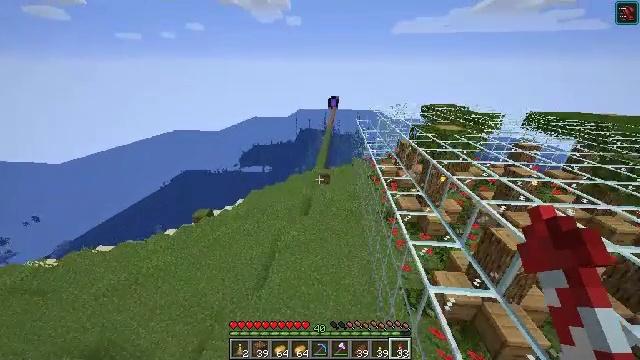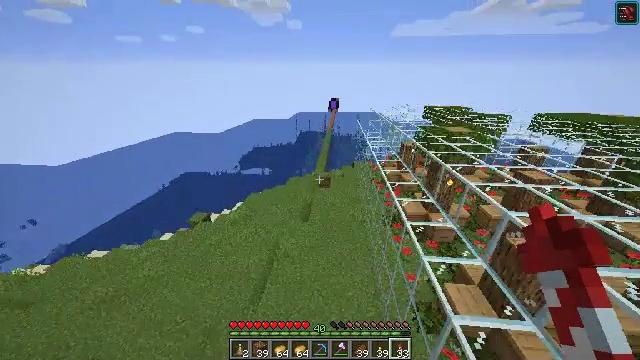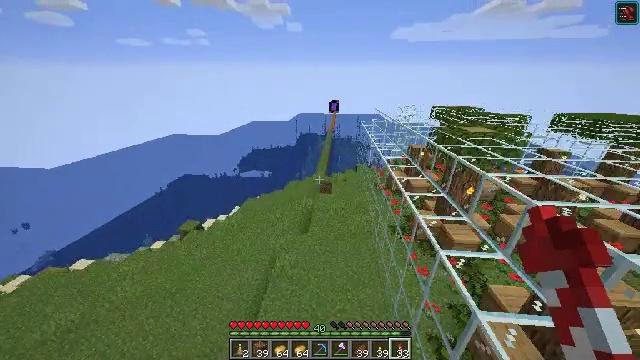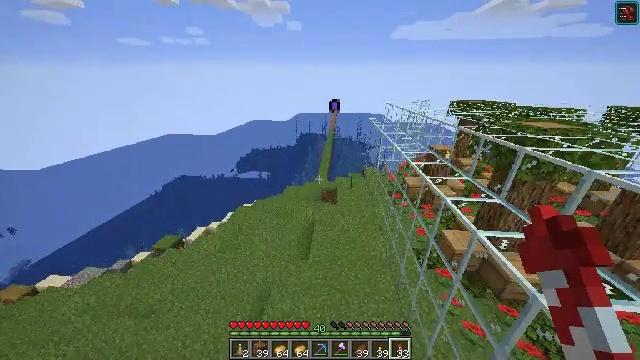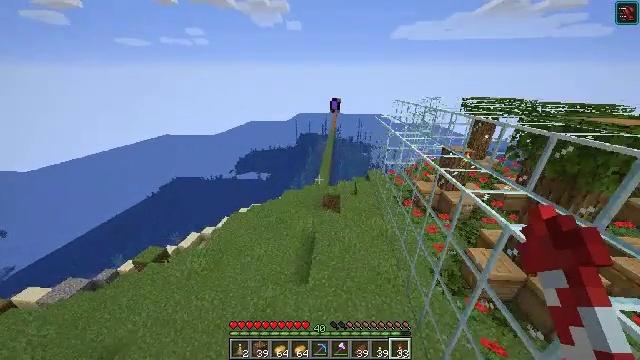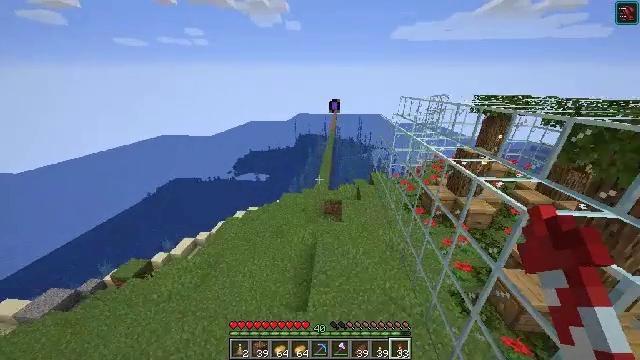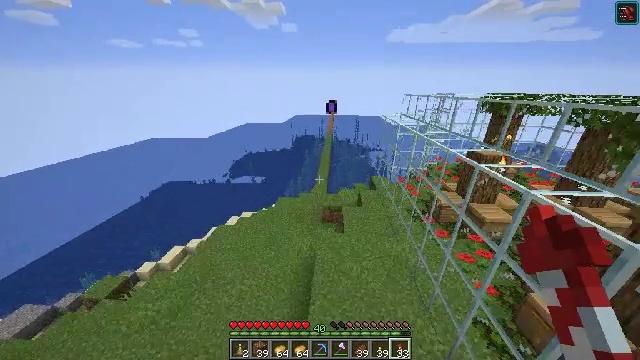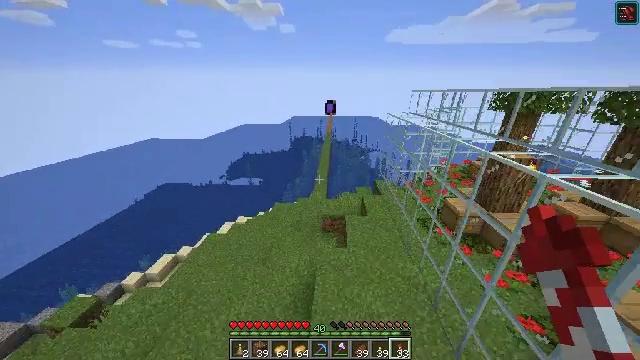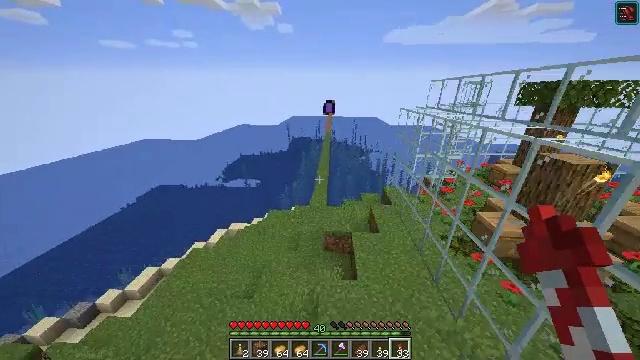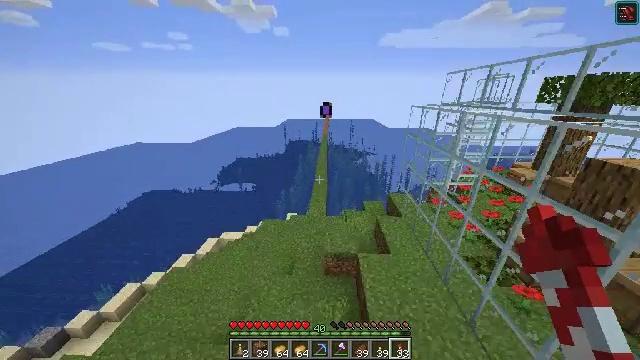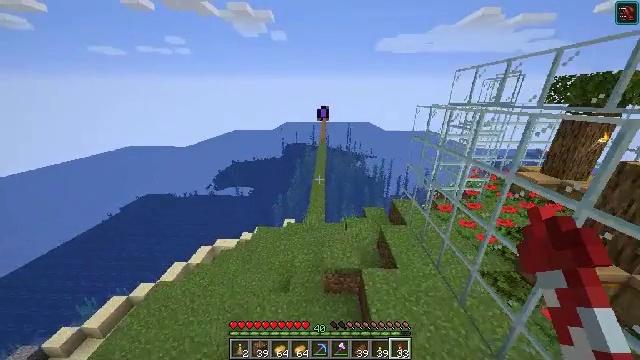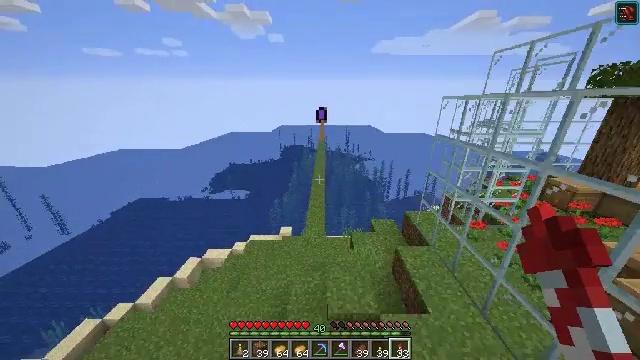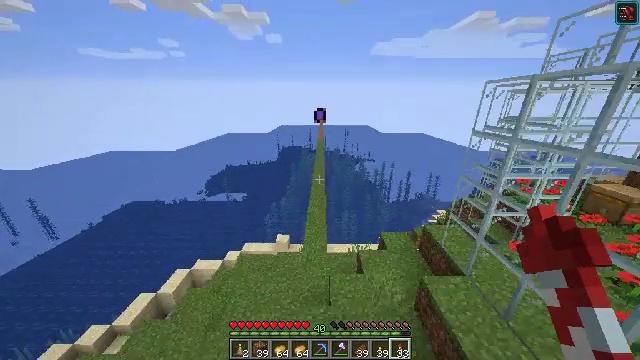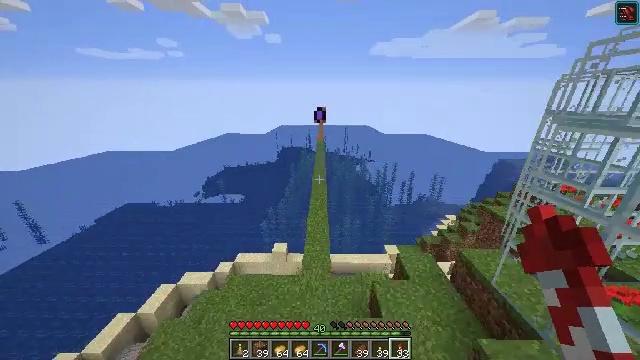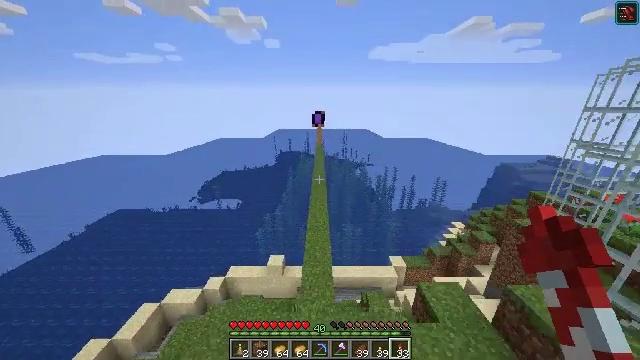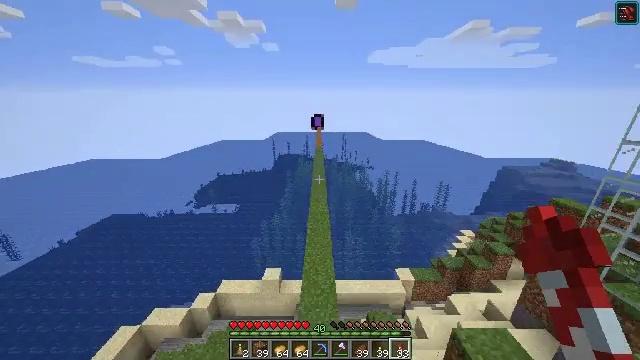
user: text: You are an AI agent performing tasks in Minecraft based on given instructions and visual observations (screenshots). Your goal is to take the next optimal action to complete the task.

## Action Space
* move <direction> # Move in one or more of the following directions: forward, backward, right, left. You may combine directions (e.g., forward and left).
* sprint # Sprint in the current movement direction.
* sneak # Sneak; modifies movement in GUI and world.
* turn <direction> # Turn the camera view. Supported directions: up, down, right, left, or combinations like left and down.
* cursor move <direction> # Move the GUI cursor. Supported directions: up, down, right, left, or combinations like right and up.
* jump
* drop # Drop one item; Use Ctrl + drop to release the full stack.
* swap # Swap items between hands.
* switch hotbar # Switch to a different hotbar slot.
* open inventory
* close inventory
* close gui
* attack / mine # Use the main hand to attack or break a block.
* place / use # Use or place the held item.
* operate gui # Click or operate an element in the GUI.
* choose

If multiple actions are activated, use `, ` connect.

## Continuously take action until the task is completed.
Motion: motion action
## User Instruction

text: Remove a potato from the inventory.
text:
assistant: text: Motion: no_op
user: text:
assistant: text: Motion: no_op
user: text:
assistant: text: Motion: no_op
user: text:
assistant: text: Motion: no_op
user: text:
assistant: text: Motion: no_op
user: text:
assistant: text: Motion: no_op
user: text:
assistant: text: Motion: no_op
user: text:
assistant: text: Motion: no_op
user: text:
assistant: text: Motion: no_op
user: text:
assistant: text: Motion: no_op
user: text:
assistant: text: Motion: no_op
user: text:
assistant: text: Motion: no_op
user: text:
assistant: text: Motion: no_op
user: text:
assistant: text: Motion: turn up
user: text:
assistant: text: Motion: no_op
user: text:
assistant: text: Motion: turn up
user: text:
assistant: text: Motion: no_op
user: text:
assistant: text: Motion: turn up
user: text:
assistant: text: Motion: turn up
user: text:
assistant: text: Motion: turn up
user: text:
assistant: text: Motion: no_op
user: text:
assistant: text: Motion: no_op
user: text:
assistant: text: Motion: no_op
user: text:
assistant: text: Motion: no_op
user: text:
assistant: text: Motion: turn up
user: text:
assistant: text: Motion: no_op
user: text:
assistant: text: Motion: no_op
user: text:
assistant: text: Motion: no_op
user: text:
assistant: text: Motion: no_op
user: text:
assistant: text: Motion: turn up